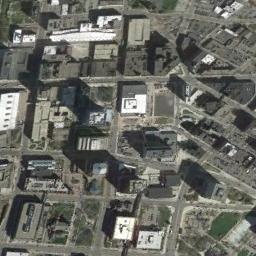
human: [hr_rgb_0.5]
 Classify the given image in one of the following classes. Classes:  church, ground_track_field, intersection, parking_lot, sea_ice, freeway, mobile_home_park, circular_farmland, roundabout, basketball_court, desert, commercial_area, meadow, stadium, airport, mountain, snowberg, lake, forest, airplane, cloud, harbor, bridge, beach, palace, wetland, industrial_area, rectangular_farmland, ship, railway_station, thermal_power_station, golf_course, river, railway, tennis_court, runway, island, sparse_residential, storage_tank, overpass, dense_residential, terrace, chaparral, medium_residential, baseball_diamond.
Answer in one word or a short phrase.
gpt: commercial_area